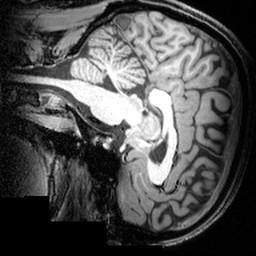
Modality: T1w
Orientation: sagittal
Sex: male
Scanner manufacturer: siemens
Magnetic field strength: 3 T
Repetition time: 1.9 s
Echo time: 0.00397 s